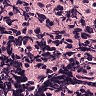
Metastatic tissue present: no